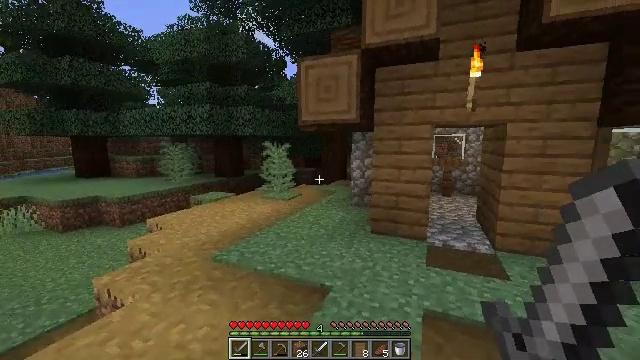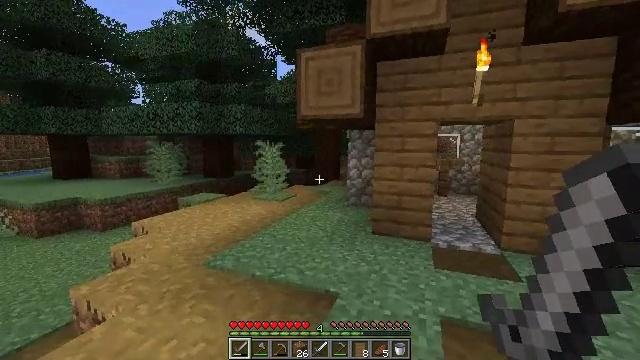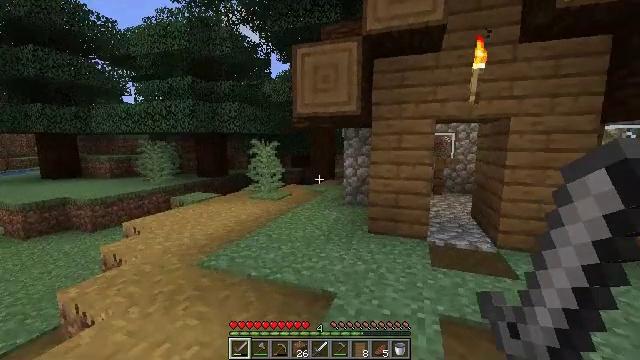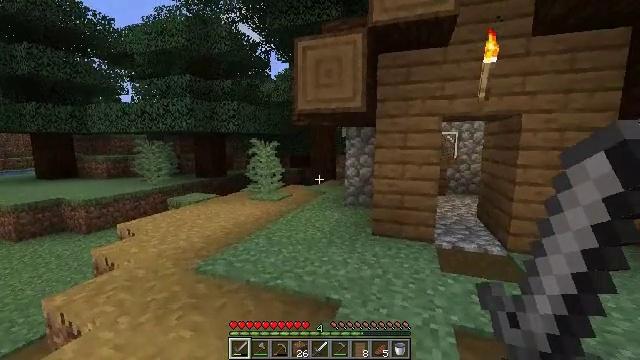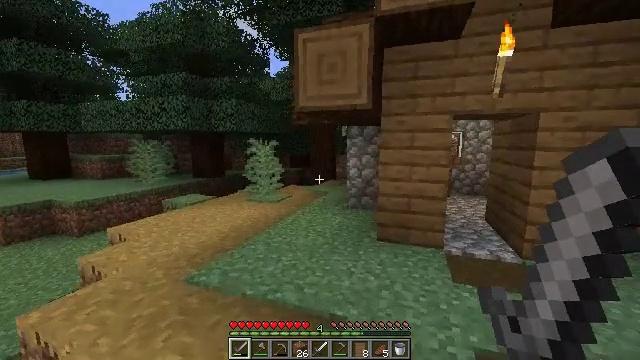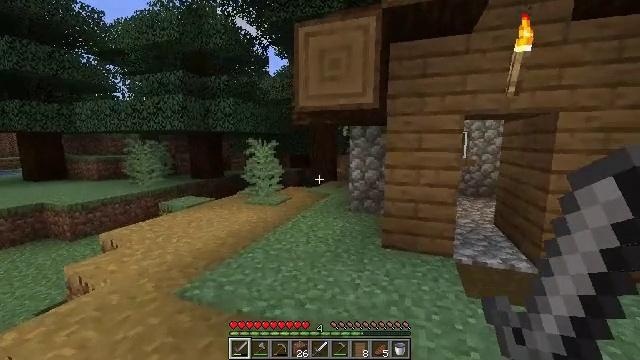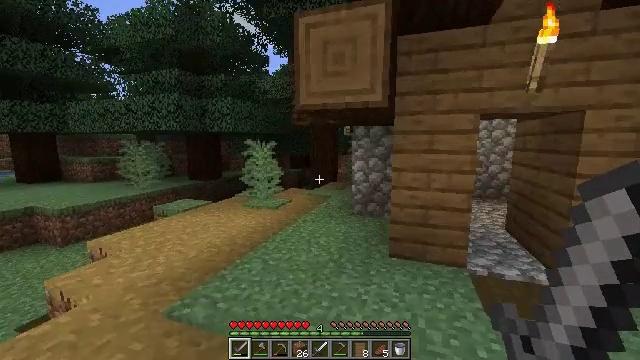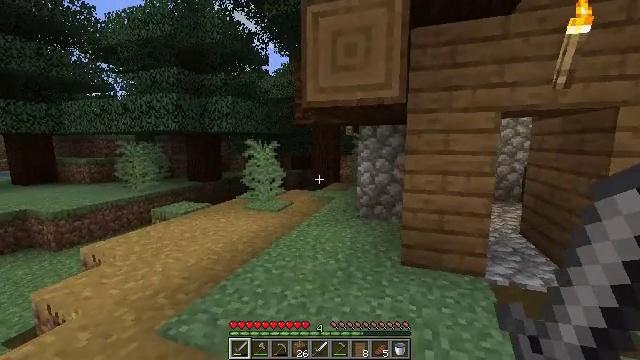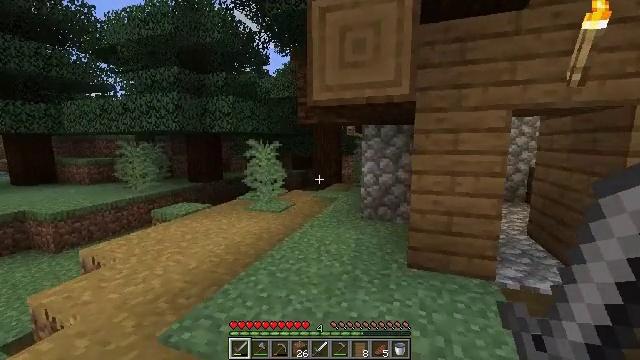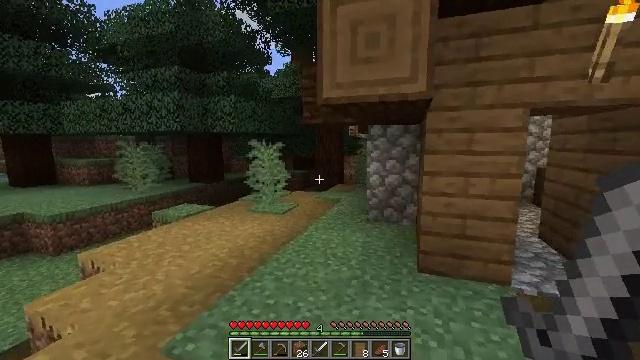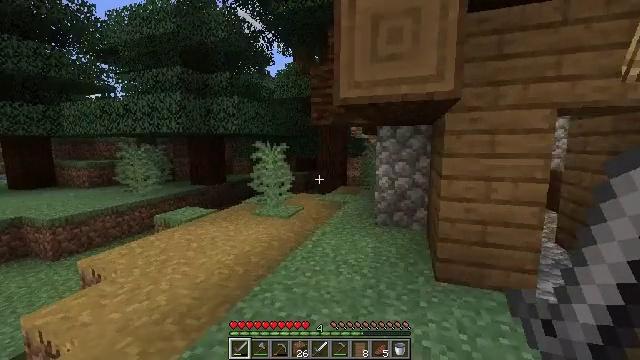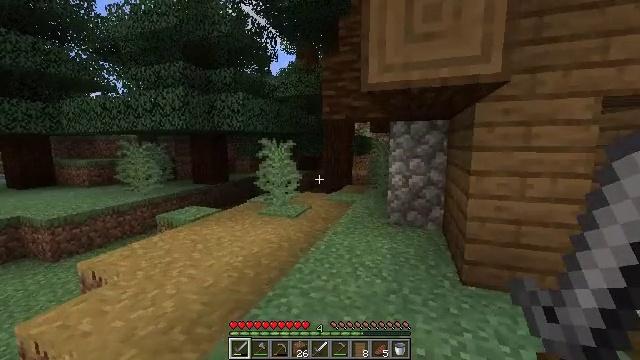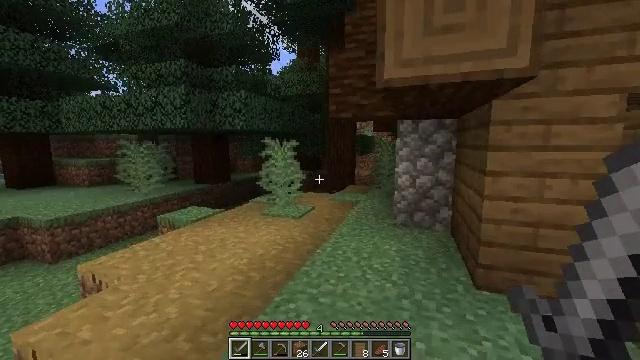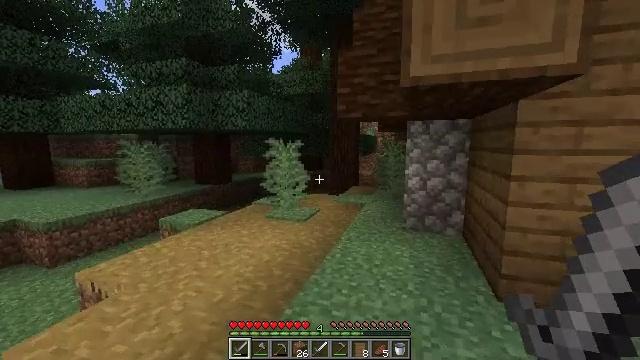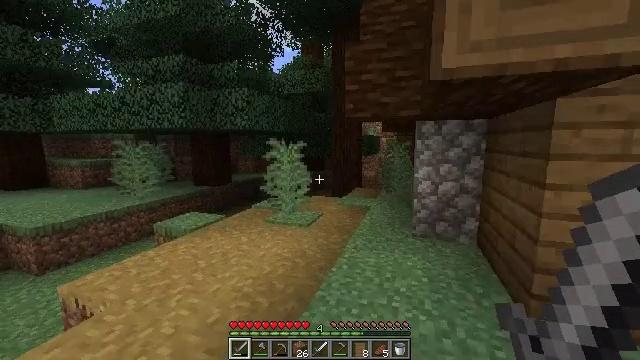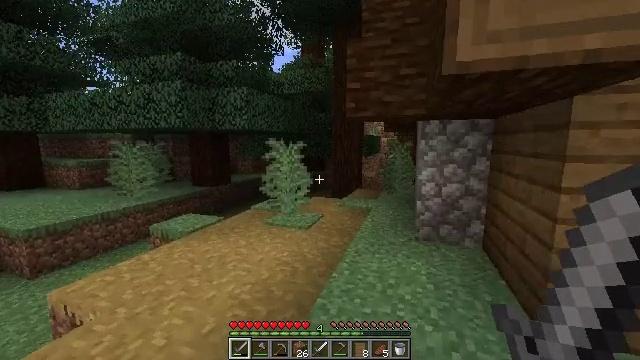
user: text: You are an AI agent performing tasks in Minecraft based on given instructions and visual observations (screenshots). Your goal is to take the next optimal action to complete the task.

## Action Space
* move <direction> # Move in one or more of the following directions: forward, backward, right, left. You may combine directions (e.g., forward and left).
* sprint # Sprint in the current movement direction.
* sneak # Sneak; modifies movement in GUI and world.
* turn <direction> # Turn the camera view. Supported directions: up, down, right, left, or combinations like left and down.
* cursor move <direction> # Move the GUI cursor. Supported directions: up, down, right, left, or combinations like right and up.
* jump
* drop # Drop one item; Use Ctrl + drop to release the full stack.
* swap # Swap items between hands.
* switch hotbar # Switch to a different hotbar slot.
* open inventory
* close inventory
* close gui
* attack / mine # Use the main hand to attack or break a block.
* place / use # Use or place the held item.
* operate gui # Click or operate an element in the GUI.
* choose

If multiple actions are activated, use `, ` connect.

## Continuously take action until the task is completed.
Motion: motion action
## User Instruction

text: Collect the spruce door for reuse.
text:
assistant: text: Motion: move forward, turn right
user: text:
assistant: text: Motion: move forward, turn right
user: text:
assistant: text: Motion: move forward
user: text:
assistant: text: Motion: move forward
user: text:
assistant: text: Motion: move forward
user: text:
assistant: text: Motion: move forward
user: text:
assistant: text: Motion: move forward and move left
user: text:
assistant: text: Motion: move forward and move left
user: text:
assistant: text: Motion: move forward and move left
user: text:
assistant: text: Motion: move forward and move left
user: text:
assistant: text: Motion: move forward and move left
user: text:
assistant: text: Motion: move forward and move left
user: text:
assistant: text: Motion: move forward
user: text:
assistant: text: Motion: move forward
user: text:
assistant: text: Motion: move forward
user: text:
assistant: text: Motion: move forward
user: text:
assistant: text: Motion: move forward
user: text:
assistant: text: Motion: move forward, turn right
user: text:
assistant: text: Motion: move forward
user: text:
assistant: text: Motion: move forward, turn right
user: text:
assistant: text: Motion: move forward, turn right
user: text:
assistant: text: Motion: move forward and move left, turn right
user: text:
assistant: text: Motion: move forward and move left, turn right
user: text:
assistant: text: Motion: move forward and move left
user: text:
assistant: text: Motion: move forward and move left, turn right
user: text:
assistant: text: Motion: move forward and move left
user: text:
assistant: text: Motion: move forward
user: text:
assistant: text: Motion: move forward
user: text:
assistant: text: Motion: move forward
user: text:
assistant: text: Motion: move forward